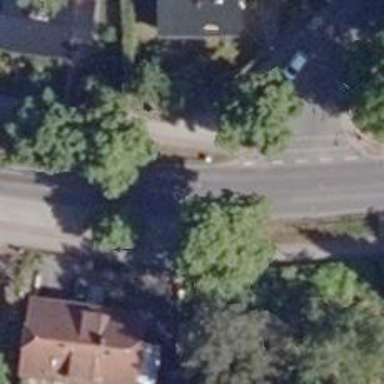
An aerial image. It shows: Tertiary road with asphalt surface. The road has sidewalks on both sides and cycle track.